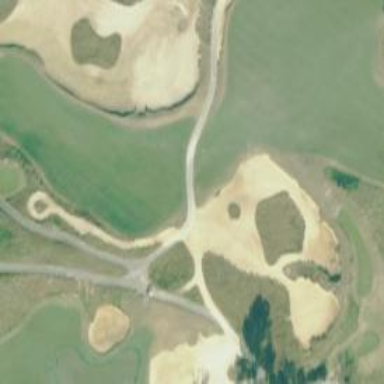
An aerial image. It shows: Golf cartpath that is also road path.